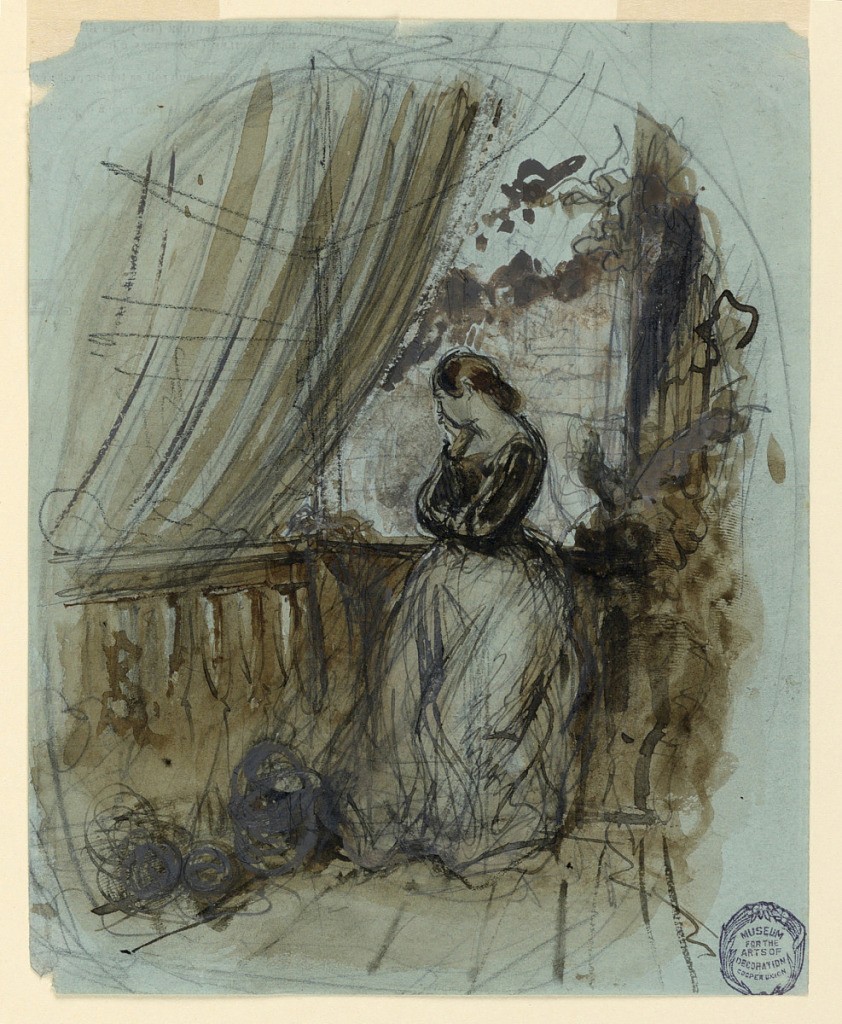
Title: Design for a Lithograph, A Young Woman Standing on a Terrace
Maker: Adolphe Mouilleron, French, 1820 - 1881
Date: ca. 1850
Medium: Graphite, pen and ink, brush and brown watercolor on blue paper of a book wrapper
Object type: Drawing
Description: She is leaning against the railing, her head resting in the palm of her right hand. On the reverse is a rough sketch and the signature, written in ink: "Mouilleron ft."